Question:
My goal is an alignment as shown in the attached image (the fields on the left may have any width, but the ones on the right should begin at the same 'X' coordinate).
Right now I am using a simple table code to achieve this:
'''
<table><tr>
<td>Left1</td><td>Right 1</td></tr>
<tr><td>Left 2</td><td>Right 2</td></tr></table>
'''
However, I've heard that using tables is generally bad. Is there a way I could achieve the same design using CSS? The website is being designed for mobile devices which might not support fancy CSS, so the code must be as simple as possible.
: since I still occasionally get a notification on this question from people who (presumably) are just starting out with HTML like I was when I made it, please refer to the accepted answer by B T as this is by far the best way to achieve this functionality. The question suggested as a "possible duplicate" (31 May 2016) does not currently offer the table-row/table-column CSS-based approach and requires you to do guess work.
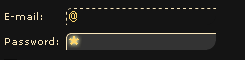
Answer: I found a much easier way to do this by accident. Say you have the following:
'''
<div class='top'>
<div>Something else</div>
<div class='a'>
<div>Some text 1</div>
<div>Some text 2</div>
</div>
<div class='a'>
<div>Some text 3</div>
<div>Some text 4</div>
</div>
</div>
'''
You can align 'Some text 1' and 'Some text 2' using css table display styling like this:
'''
.a {
display: table-row;
}
.a div {
display: table-cell;
}
'''
The coolest thing is that as long as the 'top' div is NOT styled 'display: table', then other things like "Something else" can be ignored in terms of alignment. If the 'top' div IS styled 'display: table', then "Some text 1" will be aligned with "Something else" (ie it treats all its children like table rows, even if they have a different display style).
This works in Chrome, not sure if its supposed to behave this way, but I'm glad it works.
'''
.a {
display: table-row;
}
.a div {
display: table-cell;
}
'''
'''
<div class='top'>
<div>Something else</div>
<div class='a'>
<div>Some text 1</div>
<div>Some text 2</div>
</div>
<div class='a'>
<div>Some text 3</div>
<div>Some text 4</div>
</div>
</div>
'''